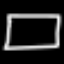
Label: square